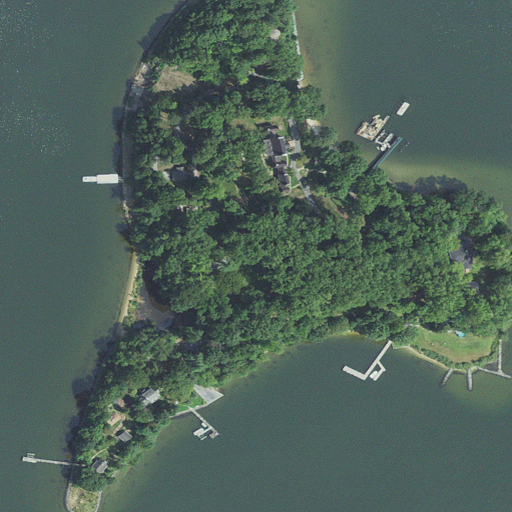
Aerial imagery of island in Maryland named Saint Helena Island containing open water, mixed forest, woody wetlands, open development, grassland, herbaceous wetlands, and evergreen forest